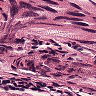
Metastatic tissue present: yes